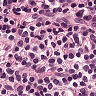
Metastatic tissue present: no